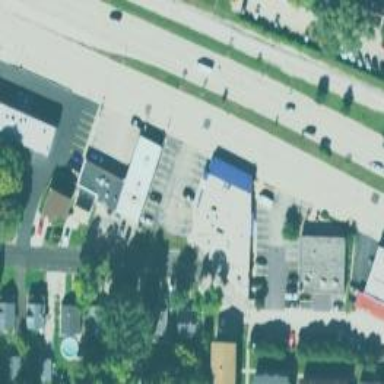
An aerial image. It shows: Veterinary facility.